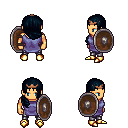
a pixel art fantasy rpg character, male body template, human, tanned skin, chain tabard jacket, metal pants, raven right-swept hairstyle, bronze tiara, gold boots, shield, four views (front, back, left, right), 2x2 character sprite sheet, small pixel art, hard edges, no anti-aliasing